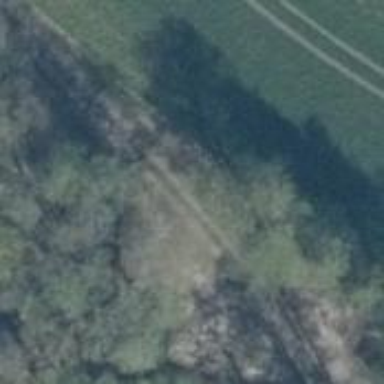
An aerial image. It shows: Dirt track road with grade 4 track type.